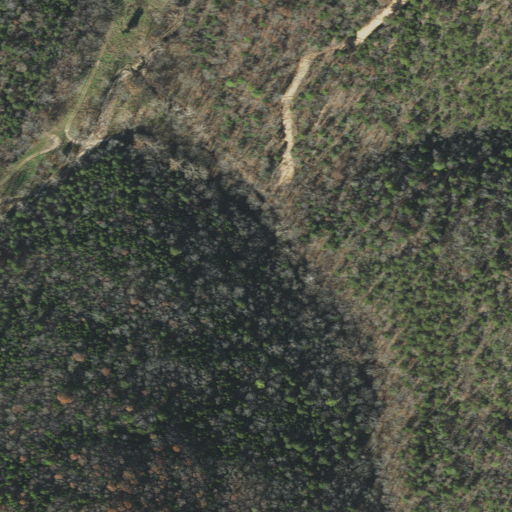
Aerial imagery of valley in Arkansas named Blowing Spring Hollow containing deciduous forest, mixed forest, evergreen forest, and pasture